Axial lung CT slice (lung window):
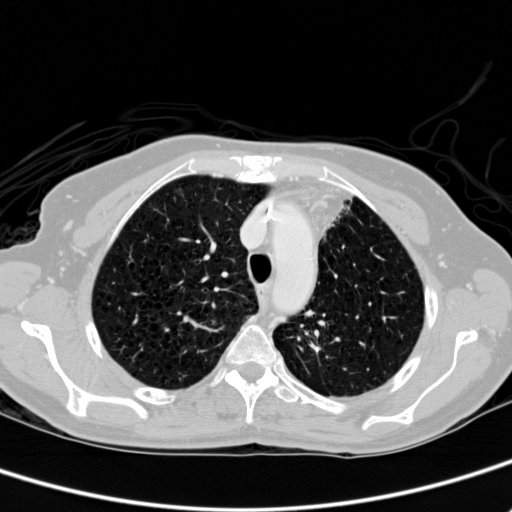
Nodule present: no